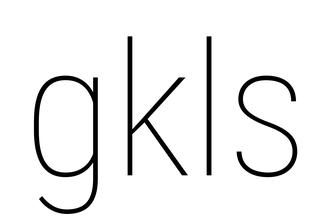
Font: Roboto_Condensed_Thin